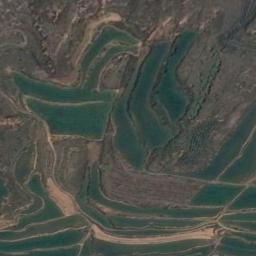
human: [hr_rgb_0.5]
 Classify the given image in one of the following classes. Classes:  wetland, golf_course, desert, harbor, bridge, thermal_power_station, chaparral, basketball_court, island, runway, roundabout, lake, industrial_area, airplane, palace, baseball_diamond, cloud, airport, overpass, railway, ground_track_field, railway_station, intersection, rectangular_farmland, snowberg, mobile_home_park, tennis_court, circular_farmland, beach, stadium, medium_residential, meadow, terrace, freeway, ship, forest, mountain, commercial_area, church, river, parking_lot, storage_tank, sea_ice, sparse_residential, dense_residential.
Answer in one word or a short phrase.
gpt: terrace